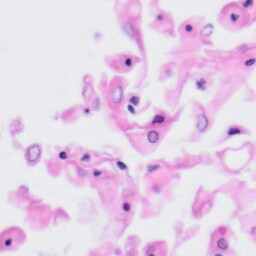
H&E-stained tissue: Tonsil